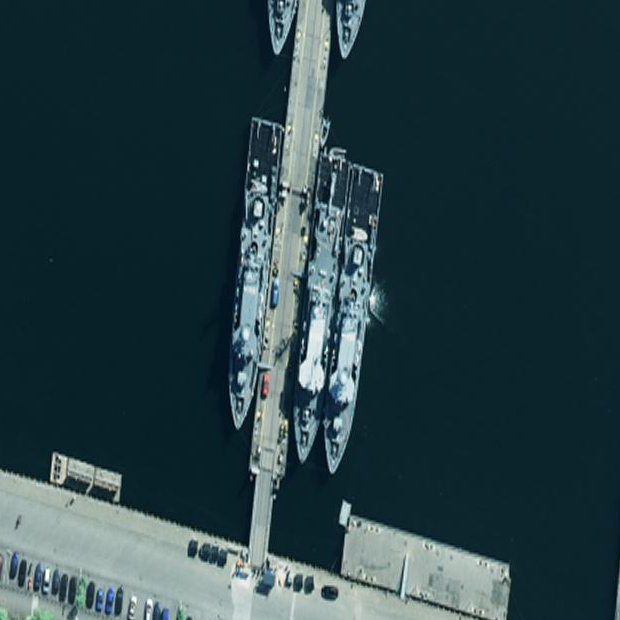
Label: combat